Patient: sex M, age 73
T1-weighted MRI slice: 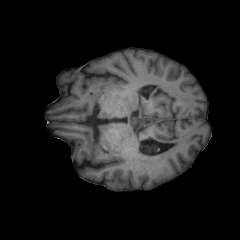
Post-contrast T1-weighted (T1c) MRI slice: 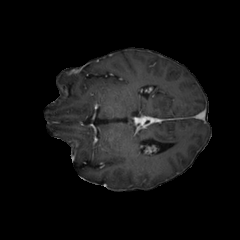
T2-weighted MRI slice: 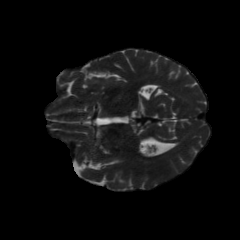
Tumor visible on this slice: no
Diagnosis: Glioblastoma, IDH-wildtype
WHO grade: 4